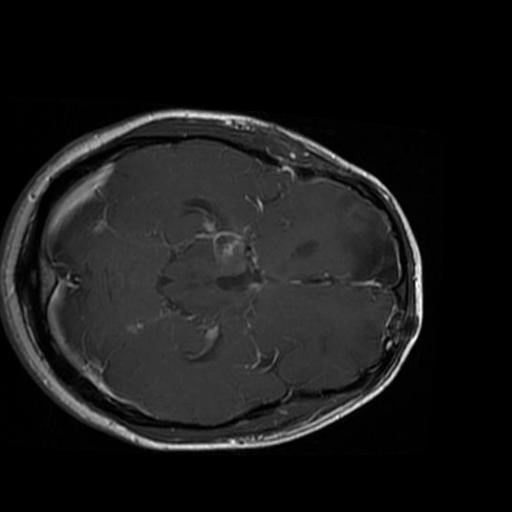
Label: brain_glioma